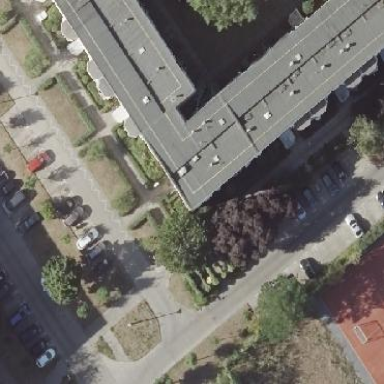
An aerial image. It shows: Parking available on the street side.